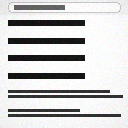
Screen state: on